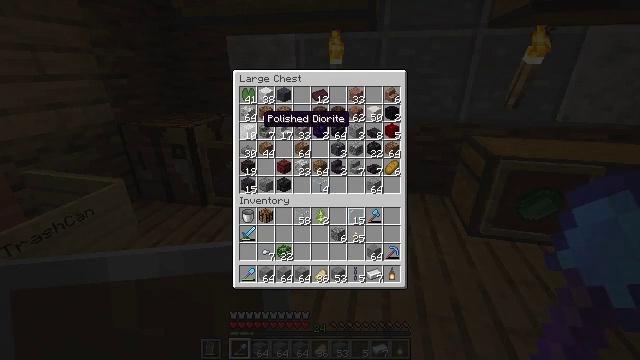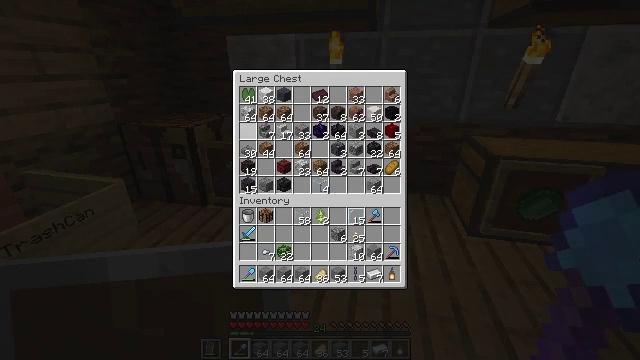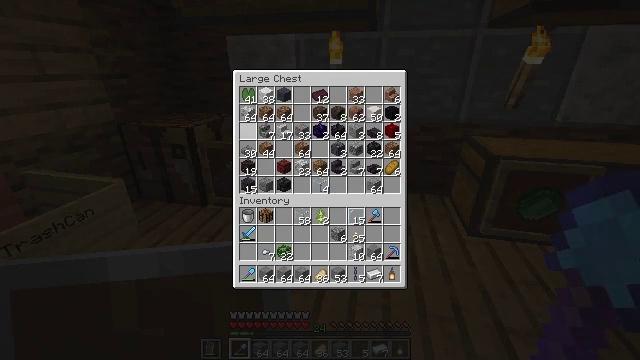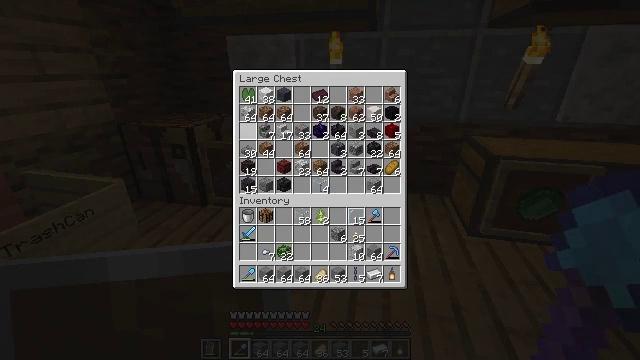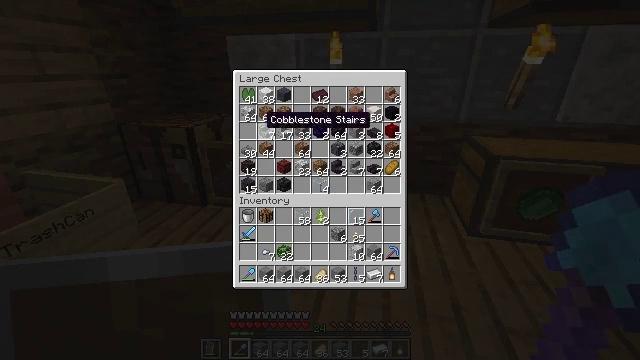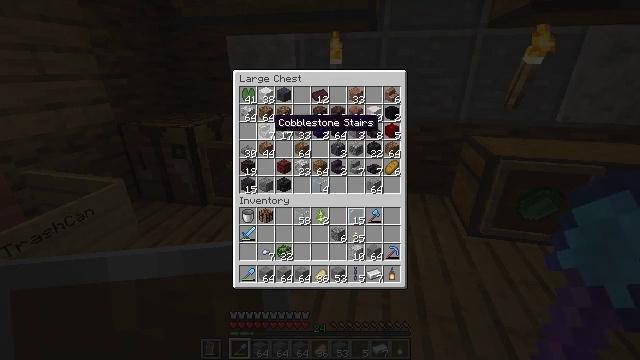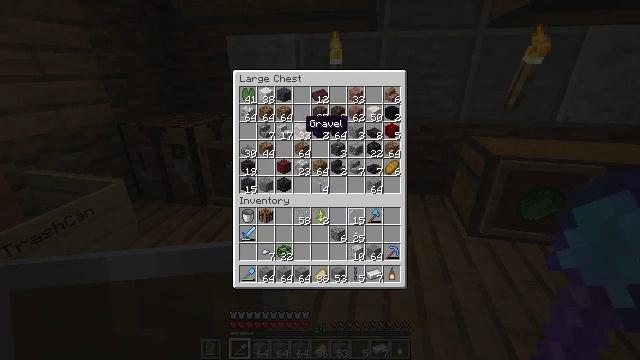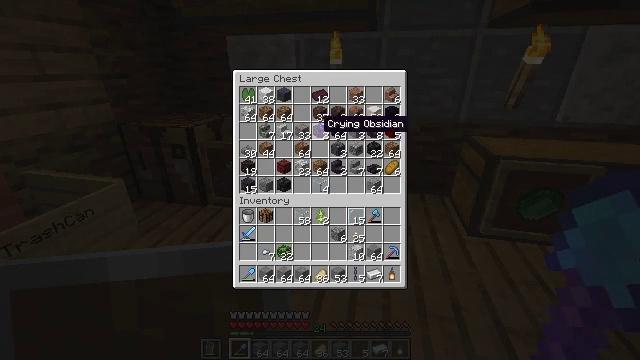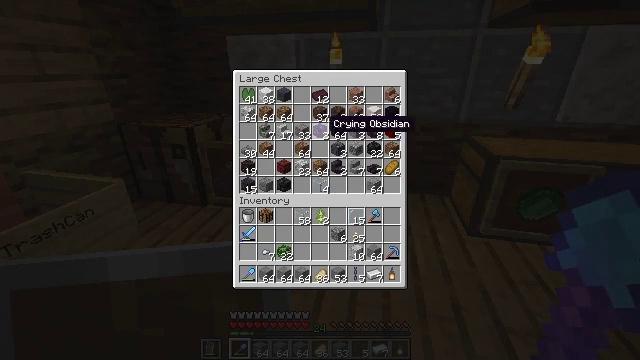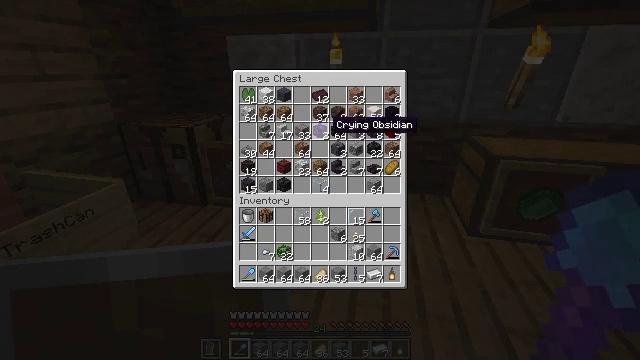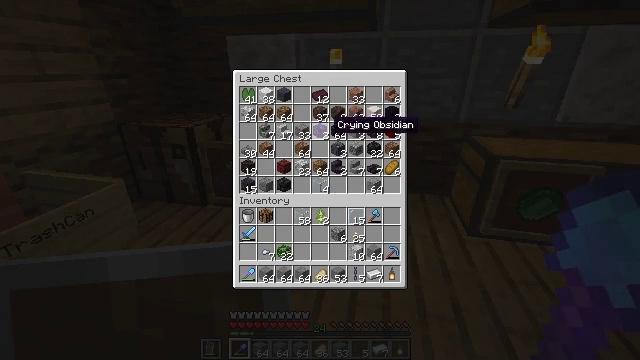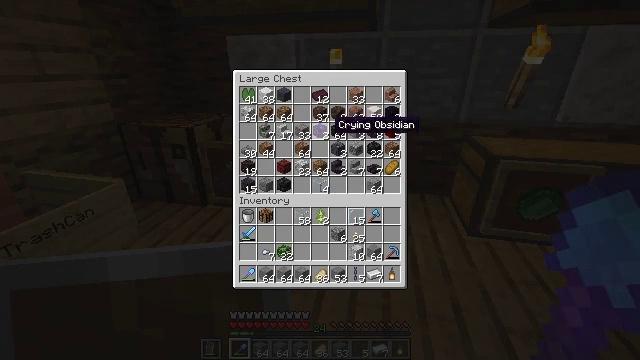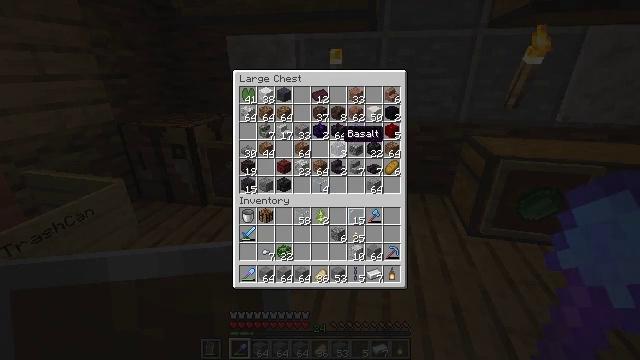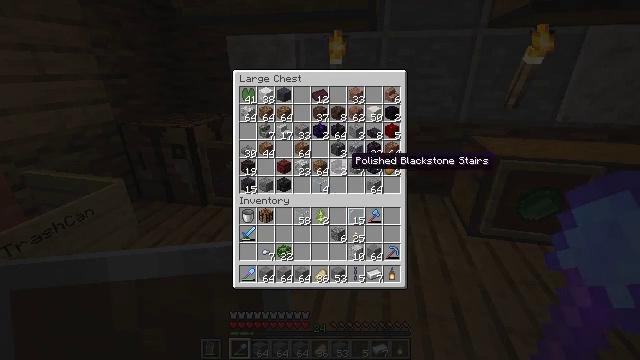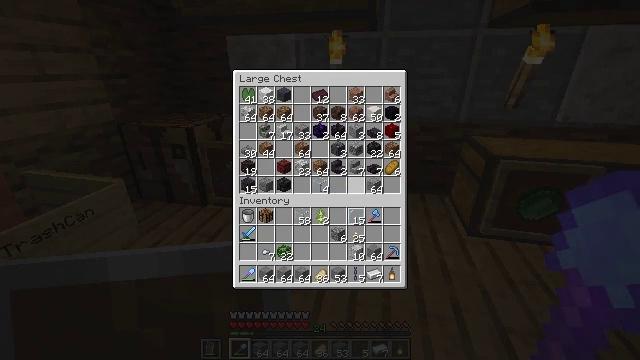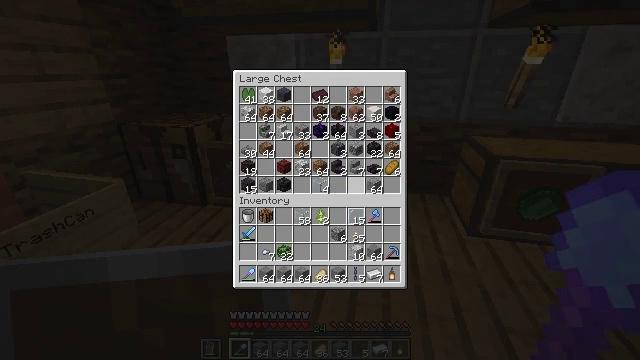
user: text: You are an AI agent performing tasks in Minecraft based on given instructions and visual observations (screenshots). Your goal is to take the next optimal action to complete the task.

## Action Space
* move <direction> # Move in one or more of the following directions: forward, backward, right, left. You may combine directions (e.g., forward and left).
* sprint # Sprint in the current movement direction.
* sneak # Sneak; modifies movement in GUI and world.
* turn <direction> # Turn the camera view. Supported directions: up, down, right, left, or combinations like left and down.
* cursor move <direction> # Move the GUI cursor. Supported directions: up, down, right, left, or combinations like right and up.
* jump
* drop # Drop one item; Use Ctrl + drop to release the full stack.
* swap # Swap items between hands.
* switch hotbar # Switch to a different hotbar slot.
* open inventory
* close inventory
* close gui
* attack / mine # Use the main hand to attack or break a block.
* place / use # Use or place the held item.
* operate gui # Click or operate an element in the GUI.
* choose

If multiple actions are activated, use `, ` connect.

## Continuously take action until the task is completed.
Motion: motion action
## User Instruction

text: Craft multiple polished diorite slab with polished diorite blocks.
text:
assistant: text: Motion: sneak, operate gui
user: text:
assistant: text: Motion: sneak, operate gui
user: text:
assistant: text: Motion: sneak
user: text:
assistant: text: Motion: sneak
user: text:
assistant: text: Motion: sneak, cursor move right
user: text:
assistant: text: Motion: sneak, cursor move right
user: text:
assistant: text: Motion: sneak, cursor move right
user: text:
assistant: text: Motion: sneak
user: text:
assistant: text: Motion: sneak
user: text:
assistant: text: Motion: sneak
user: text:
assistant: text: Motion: sneak
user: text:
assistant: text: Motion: sneak, cursor move right and down
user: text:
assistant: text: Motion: sneak, cursor move right and down
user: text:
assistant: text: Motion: sneak, cursor move down
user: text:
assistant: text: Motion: sneak
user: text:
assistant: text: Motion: sneak
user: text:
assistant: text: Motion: sneak
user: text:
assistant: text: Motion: sneak
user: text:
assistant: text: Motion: sneak
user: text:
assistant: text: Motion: sneak, cursor move down
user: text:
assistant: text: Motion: sneak, cursor move right and down
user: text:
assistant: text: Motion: sneak, cursor move right and down
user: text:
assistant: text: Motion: sneak, cursor move down
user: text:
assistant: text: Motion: sneak
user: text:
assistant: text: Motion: sneak
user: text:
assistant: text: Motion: sneak
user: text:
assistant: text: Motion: sneak
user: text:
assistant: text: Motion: sneak
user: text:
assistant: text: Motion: sneak
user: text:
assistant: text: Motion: sneak